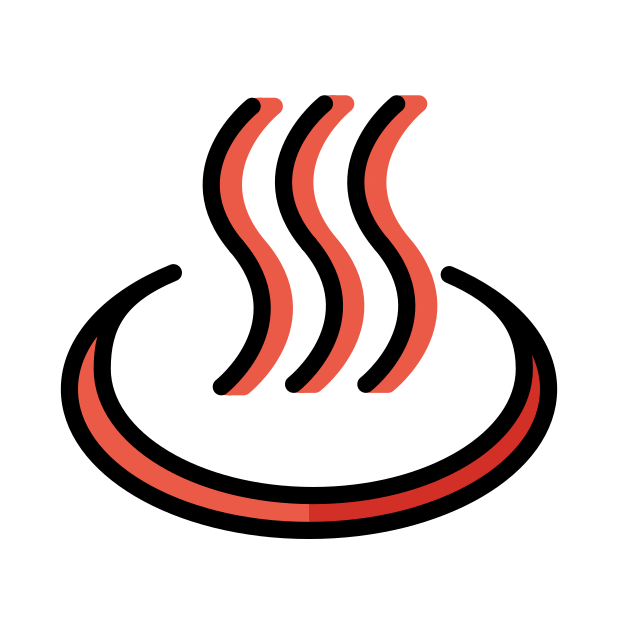
hot springs